Question: I walked into (imho) strange behaviour regarding the Menu of Android.
## The Problem:
When you place your finger on the menu item (in form of a water-drop) (which is parent of the submenu/group) and it down, an option and your finger, everything works out fine.
afterwards you're to press the drop menu item
## What I have:
This is how it looks inside the App:

1 . Menu registered like this:
'''
public boolean onCreateOptionsMenu(Menu menu) {
getMenuInflater().inflate(R.menu.main, menu);
...
}
'''
2 . The Style for the Menu is something like this:
(The group does not seem to be direct responsible)
'''
<menu xmlns:android="http://schemas.android.com/apk/res/android">
...
<item ... >
<menu>
<group android:checkableBehavior="single">
<item
android:id="@+id/menu_fuelTypeDiesel" />
<item
android:id="@+id/menu_fuelTypeE5" />
<item
android:id="@+id/menu_fuelTypeE10" />
</group>
</menu>
</item>
...
</menu>
'''
3 . An onOptionsItemSelected-Listener with a Switch-Case-Statement containing something like the following:
'''
case R.id.menu_fuelTypeDiesel:
someMethod(item);
break;
'''
Where someMethod calls item.setChecked(true); and some unimportant stuff.
What's interesting aswell: When you select another menu Item, which has not been shown on the ActionBar, you can press the Drop afterwards again.
I guess this is a kind of bug within Android?
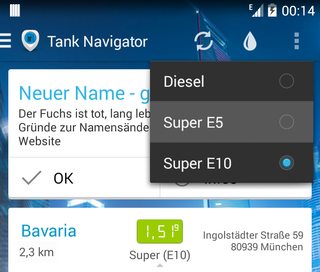
Answer: It seems to be a bug in KitKat.
There is an issue on Google Code here: <URL>